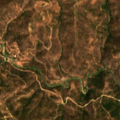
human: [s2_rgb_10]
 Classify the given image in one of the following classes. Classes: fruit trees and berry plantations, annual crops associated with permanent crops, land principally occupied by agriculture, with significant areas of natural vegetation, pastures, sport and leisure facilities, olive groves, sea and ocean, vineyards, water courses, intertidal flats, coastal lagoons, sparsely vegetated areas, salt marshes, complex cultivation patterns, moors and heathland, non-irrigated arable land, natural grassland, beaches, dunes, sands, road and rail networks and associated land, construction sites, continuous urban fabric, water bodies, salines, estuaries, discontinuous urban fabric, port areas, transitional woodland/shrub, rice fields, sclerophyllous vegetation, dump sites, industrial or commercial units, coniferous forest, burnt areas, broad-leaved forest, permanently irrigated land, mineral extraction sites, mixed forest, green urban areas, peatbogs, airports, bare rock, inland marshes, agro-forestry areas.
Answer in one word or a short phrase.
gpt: land principally occupied by agriculture, with significant areas of natural vegetation, sclerophyllous vegetation